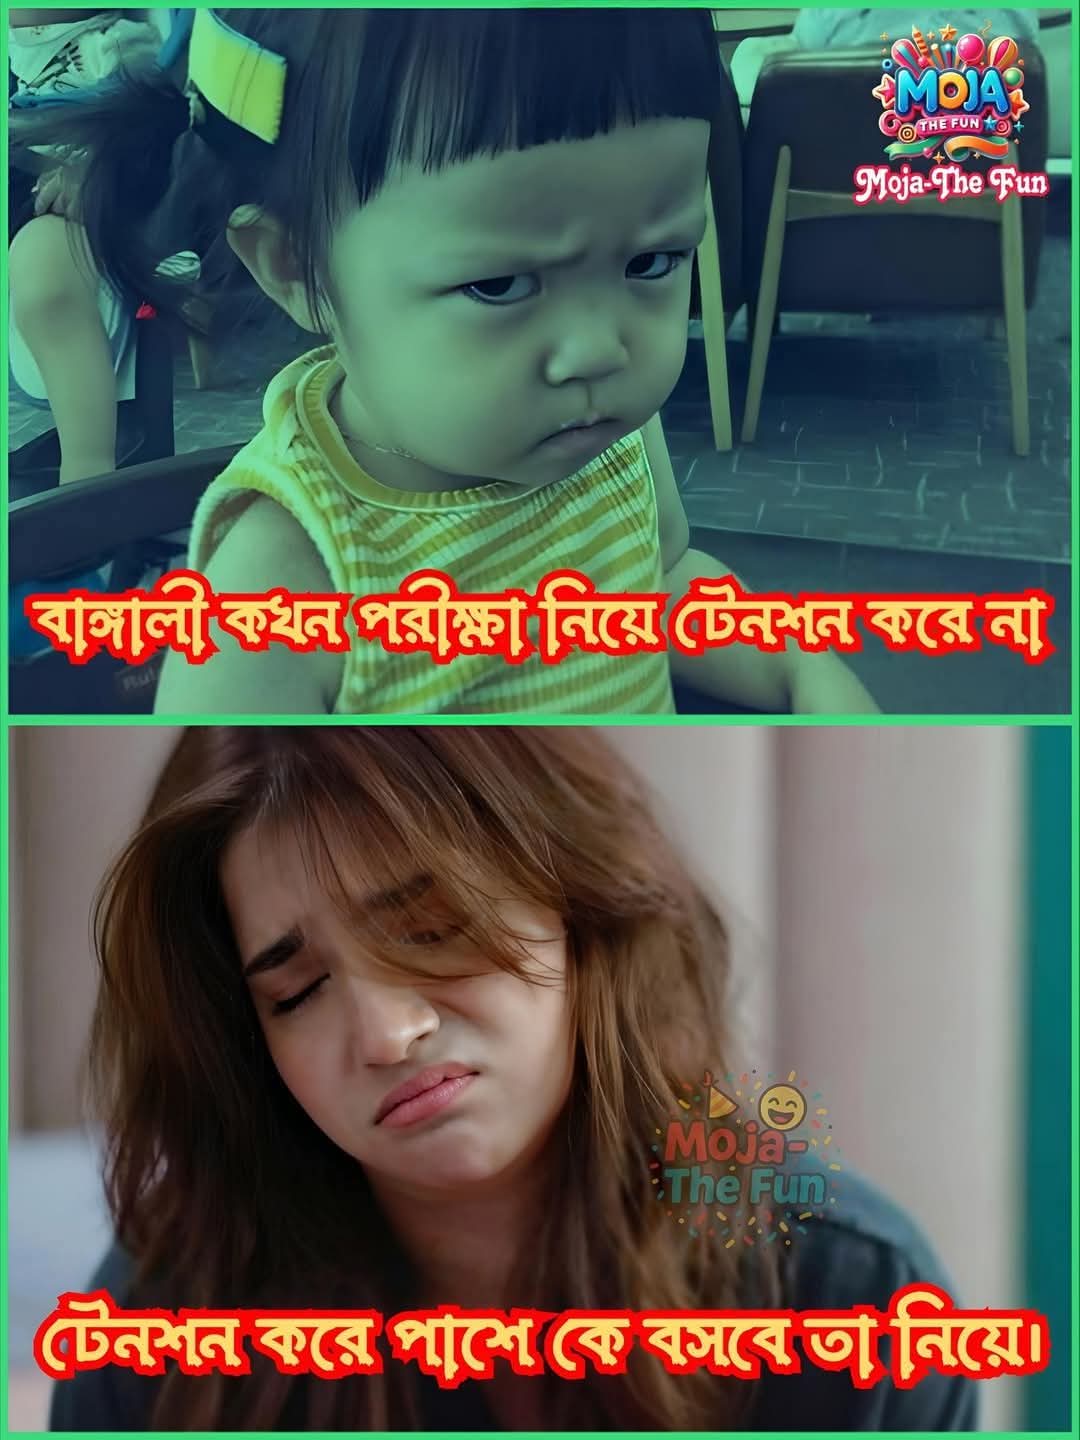
Text: বাঙ্গালী কখন পরীক্ষা নিয়ে টেনশন করে না
টেনশন করে পাশে কে বসবে তা নিয়ে।
Label: Non Hate